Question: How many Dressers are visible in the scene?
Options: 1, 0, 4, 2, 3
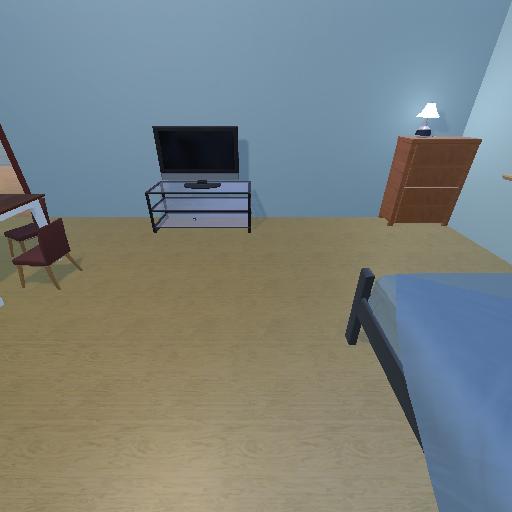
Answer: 1